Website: macys
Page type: customer-info-address
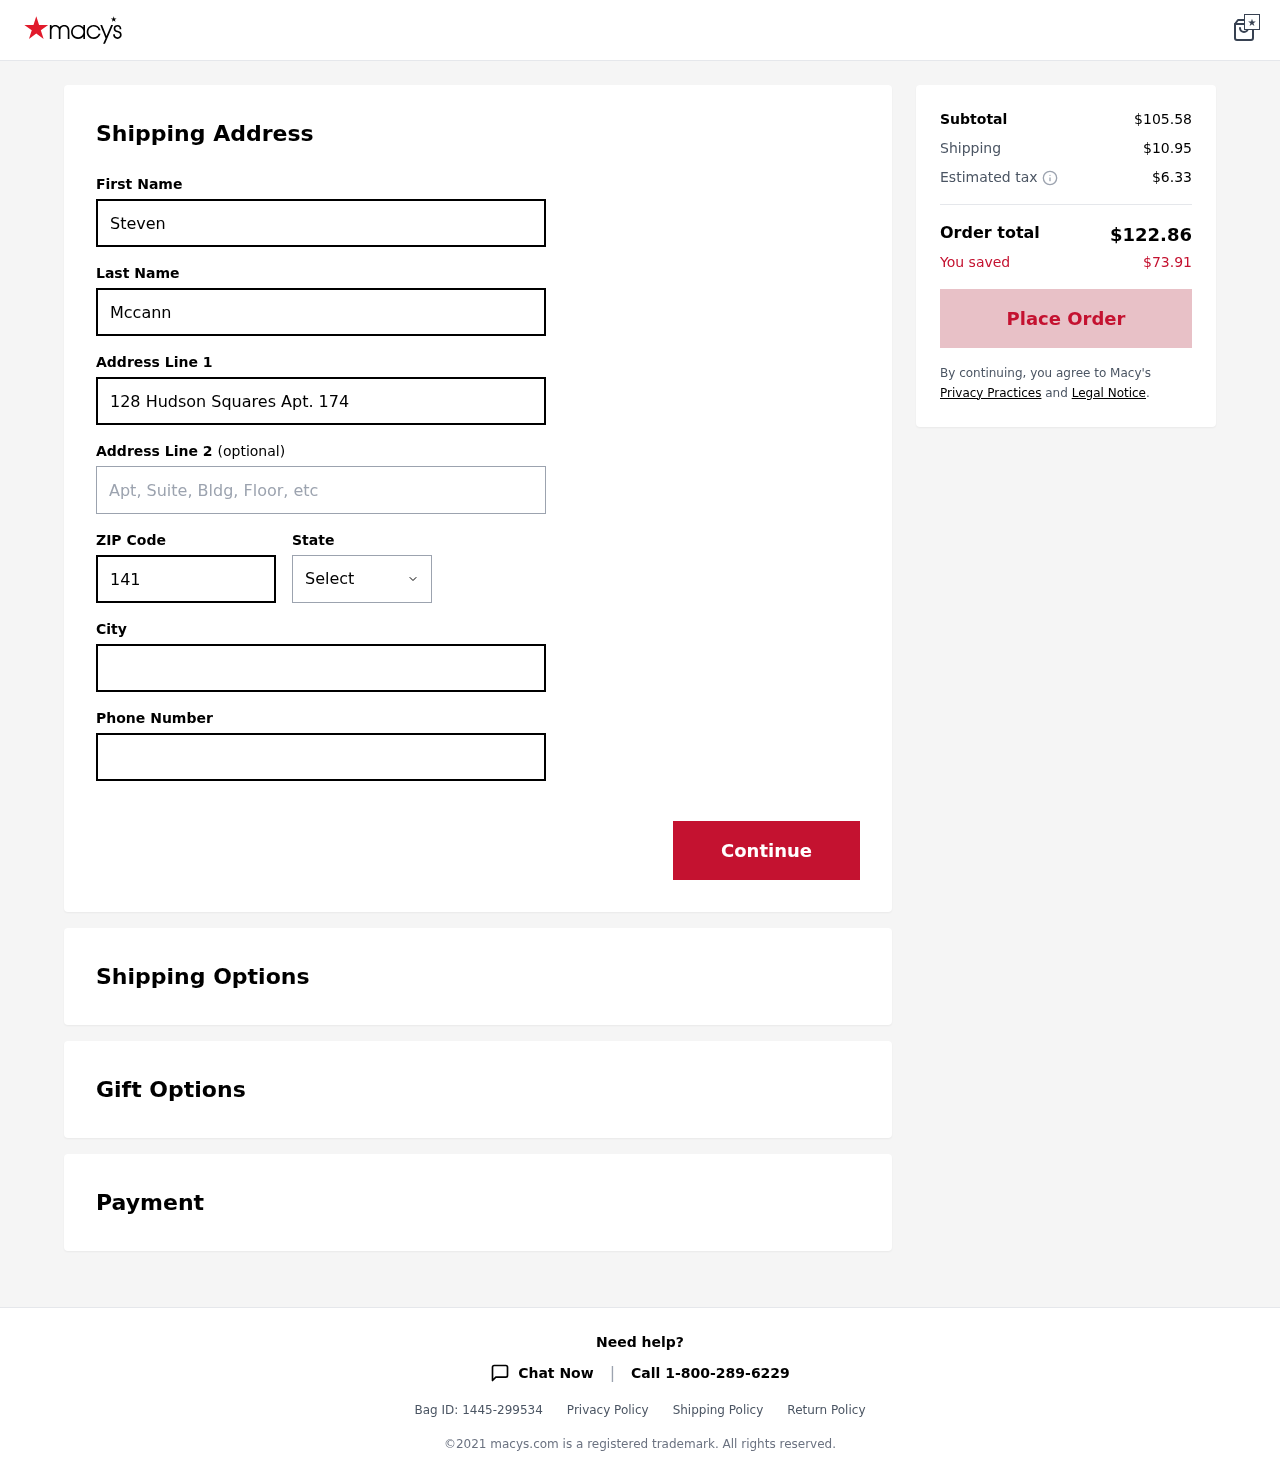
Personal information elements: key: PII_CITY
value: Mariafurt
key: PII_FIRSTNAME
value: Steven
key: PII_LASTNAME
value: Mccann
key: PII_PHONE
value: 3642705393
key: PII_POSTCODE
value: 14129
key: PII_STATE
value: Massachusetts
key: PII_STREET
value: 128 Hudson Squares Apt. 174
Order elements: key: ORDER_SUBTOTAL
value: $105.58
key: ORDER_SHIPPING_COST
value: $10.95
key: ORDER_TAX
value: $6.33
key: ORDER_TOTAL
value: $122.86
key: ORDER_SAVINGS
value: $73.91